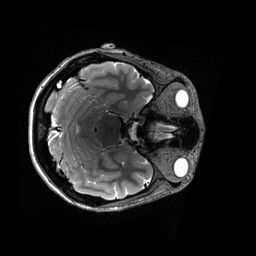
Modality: T2w
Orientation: axial
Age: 32
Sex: female
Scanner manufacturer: siemens
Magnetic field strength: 3 T
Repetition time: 3.2 s
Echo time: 0.564 s